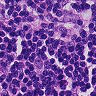
Metastatic tissue present: no